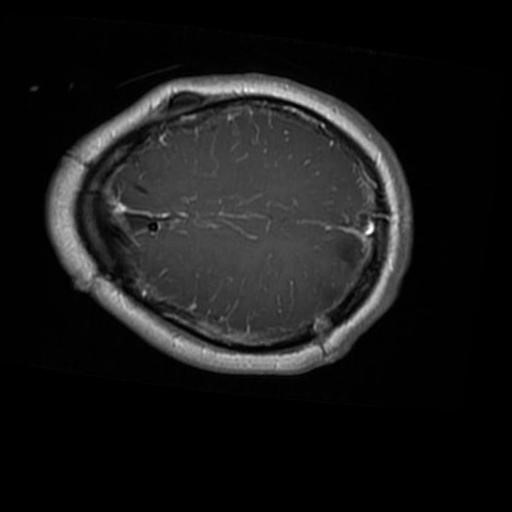
Label: brain_glioma